Question: I have the following implementation. It works and functional.
However, I want to remove legend color boundary which is black. I could not able to figure out how?
'''
var marker = new kendo.drawing.Path({
fill: {
color: color
}
}).moveTo(10, 0).lineTo(10, 10).lineTo(0, 10).lineTo(0,0).close();
'''

<URL>
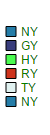
Answer: You can set the 'stroke' ( border color ) same as you set the 'fill'
'''
var marker = new kendo.drawing.Path({
fill: {
color: color
},
stroke: {
color: color
}
}).moveTo(10, 0).lineTo(10, 10).lineTo(0, 10).lineTo(0,0).close();
'''
You could also remove the 'stroke' by setting its color to none.
'''
stroke: {
color: "none"
}
'''
or
'''
stroke: {
color: ""
}
'''